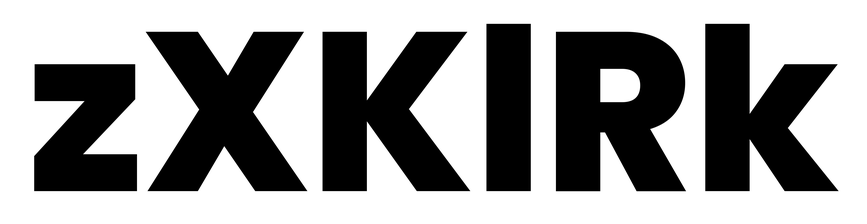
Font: Poppins-ExtraBold